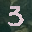
Label: 3